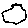
Label: hexagon